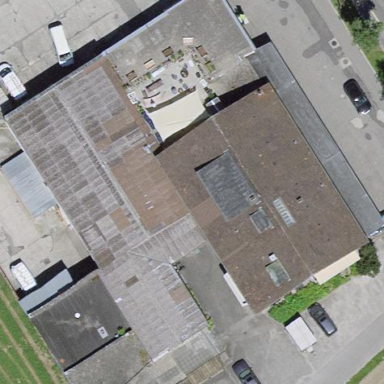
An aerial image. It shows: Commercial building.